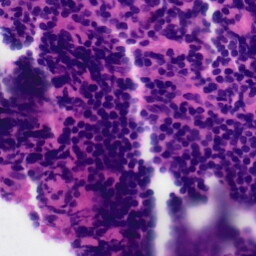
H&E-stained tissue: Tonsil